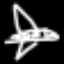
Label: airplane